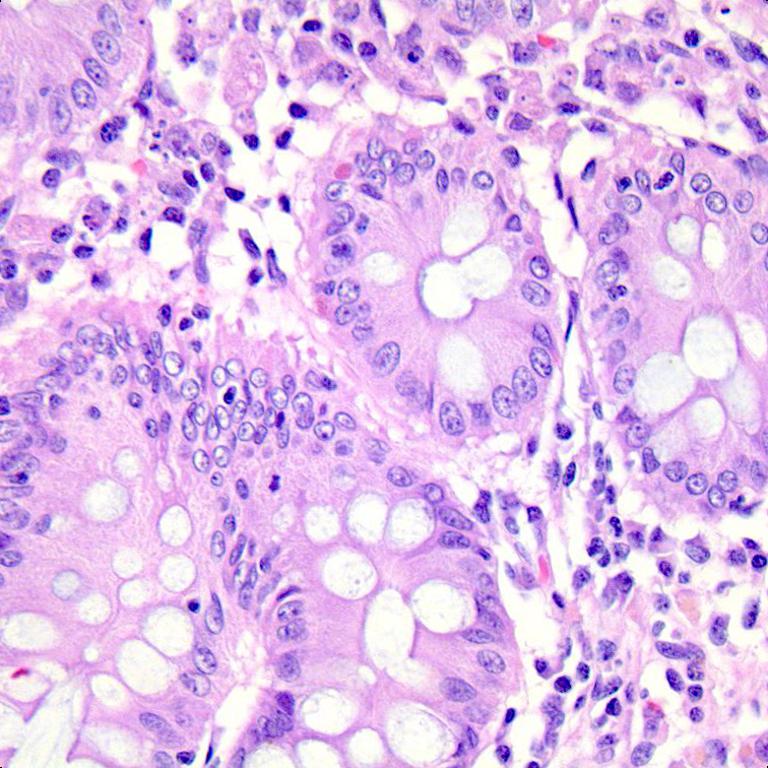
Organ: colon
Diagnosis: benign